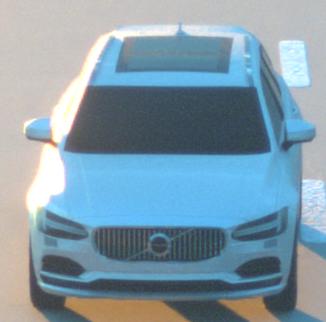
Make: Volvo
Model: V90
Detailed model: -
Model produced from: 2016
Model produced until: 2020
Doors: 5
Color: white
Road condition: dry road
Daytime: sunrise or sunset
Contrast: medium contrast